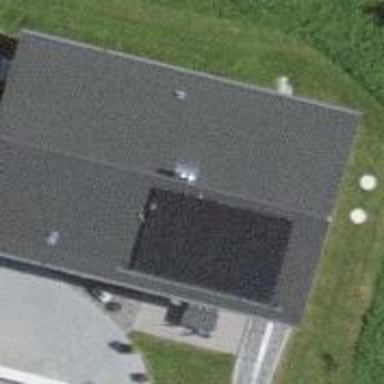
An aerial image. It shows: Solar photovoltaic panel generator.